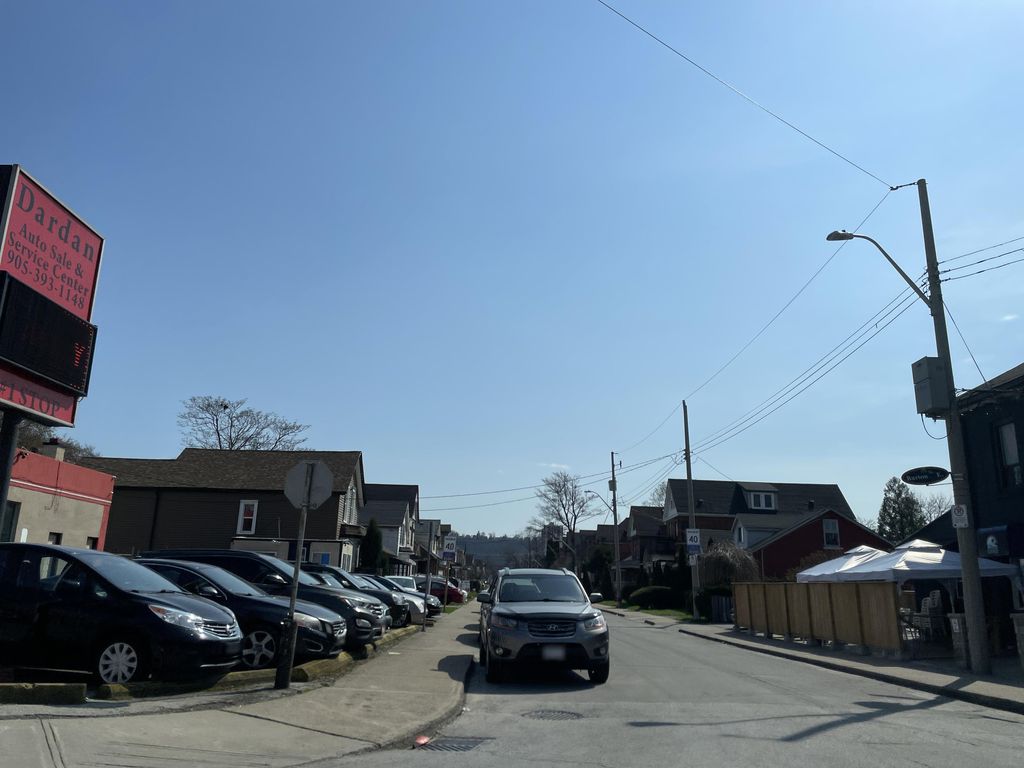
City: hamilton